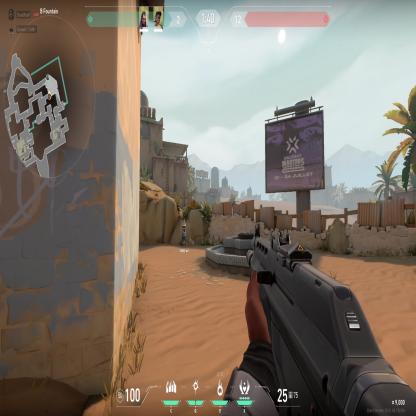
Label: teammate